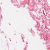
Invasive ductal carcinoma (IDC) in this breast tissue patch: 0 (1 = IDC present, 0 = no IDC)